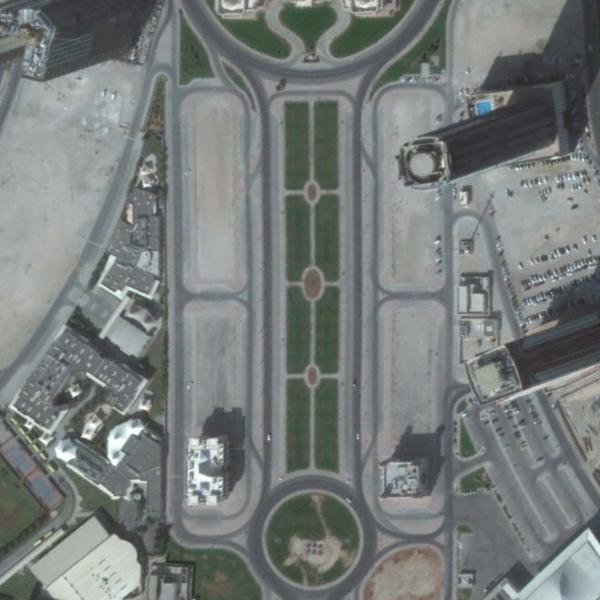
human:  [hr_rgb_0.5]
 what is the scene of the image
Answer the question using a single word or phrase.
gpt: square